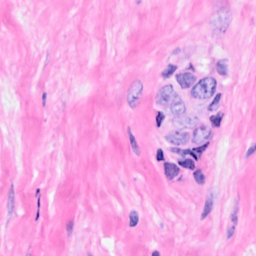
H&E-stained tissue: Breast